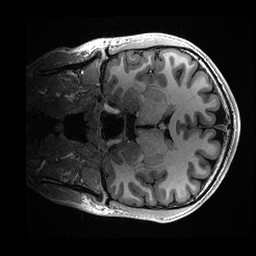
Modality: T1w
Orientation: coronal
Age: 17
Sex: male
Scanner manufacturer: ge
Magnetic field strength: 3 T
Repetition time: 0.006952 s
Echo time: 0.00292 s